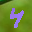
Label: 4